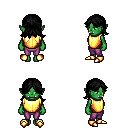
a pixel art fantasy rpg character, female body template, orc, green skin, gold chest armor, magenta pants, black loose hair, gold boots, four views (front, back, left, right), 2x2 character sprite sheet, small pixel art, hard edges, no anti-aliasing